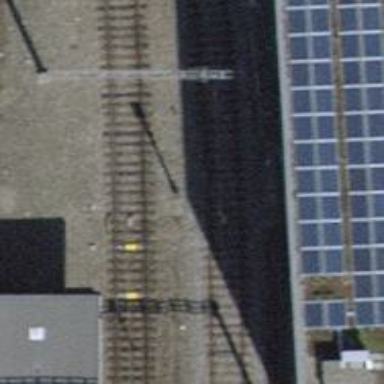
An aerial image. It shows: Single-track railway with electrified contact lines.